Question: I wonder why the edges/lines of my canvas element are blurred (Chrome, IE, FF) and have a so-called "sawtooth-effect" (does this expression exist in english? :-)) as you can see here:

It is just a quick first try - maybe I did something wrong?
Here is the code:
'''
c2 = document.getElementById('test').getContext('2d');
c2.fillStyle = '#f00';
c2.beginPath();
c2.moveTo(0, 0);
c2.lineTo(100, 0);
c2.lineTo(80, 50);
c2.lineTo(0, 50);
c2.closePath();
c2.fill();
c2.fillStyle = "#000";
c2.beginPath();
c2.moveTo(0, 50);
c2.lineTo(80, 50);
c2.lineTo(60, 100);
c2.lineTo(0, 100);
c2.closePath();
c2.fill();
'''
I also added it to this <URL>
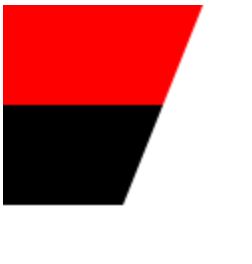
Answer: You can oversample the canvas (fake double resolution):
Here's an illustration with standard resolution on top and "double" resolution on bottom:
A Demo: <URL>

Html:
'''
<canvas id="canvas1" width=300 height=150></canvas>
<canvas id="canvas2" width=600 height=300></canvas>
'''
CSS:
'''
#canvas1 {
border:1px solid red;
width:300px;
height:150px;
}
#canvas2 {
border:1px solid green;
width:300px;
height:150px;
}
'''
JS:
'''
var canvas = document.getElementById("canvas1");
var context1 = canvas.getContext("2d");
var canvas = document.getElementById("canvas2");
var context2 = canvas.getContext("2d");
draw(context1);
context2.scale(2, 2);
draw(context2);
function draw(c2){
c2.fillStyle = '#f00';
c2.beginPath();
c2.moveTo(0, 0);
c2.lineTo(100, 0);
c2.lineTo(80, 50);
c2.lineTo(0, 50);
c2.closePath();
c2.fill();
c2.fillStyle = "#000";
c2.beginPath();
c2.moveTo(0, 50);
c2.lineTo(80, 50);
c2.lineTo(60, 100);
c2.lineTo(0, 100);
c2.closePath();
c2.fill();
}
'''